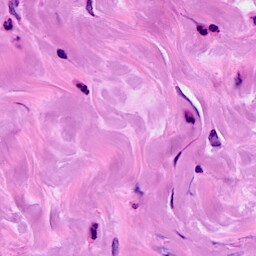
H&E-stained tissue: Breast